Interaction volume radius: 10 \u00c5
Interaction volume height: 15 \u00c5
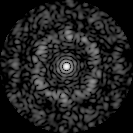
Disorder parameter: 0.731